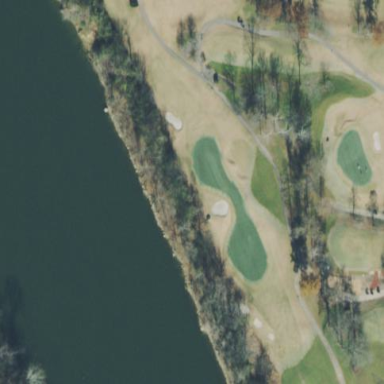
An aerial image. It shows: Golf rough area.